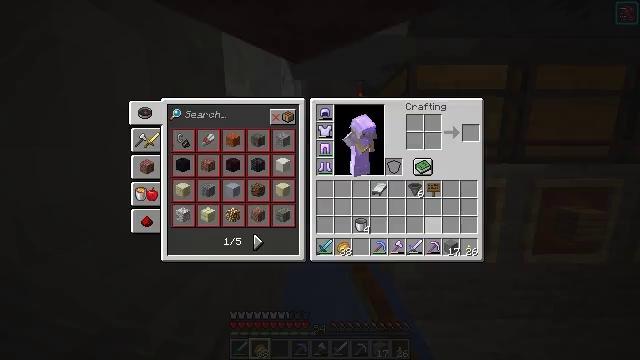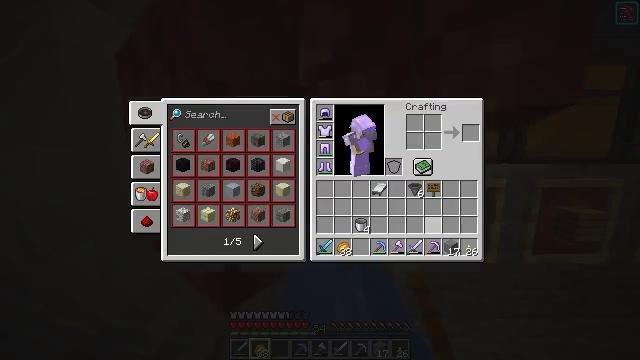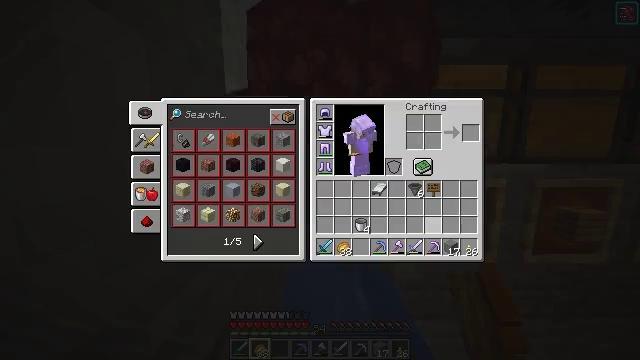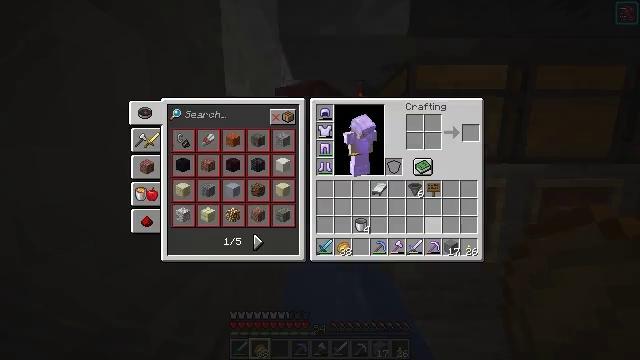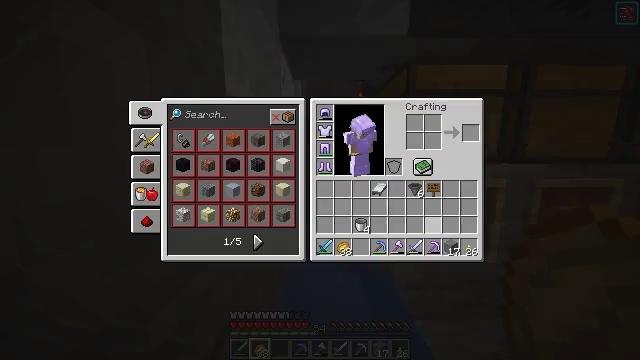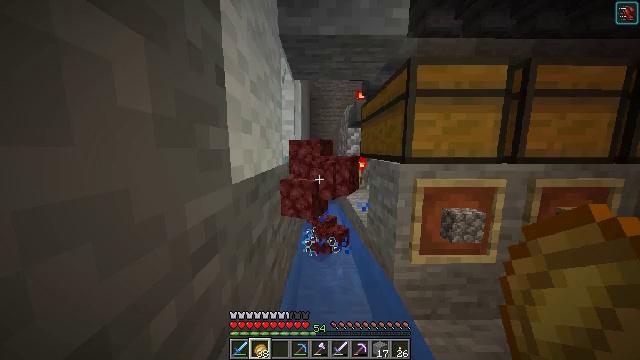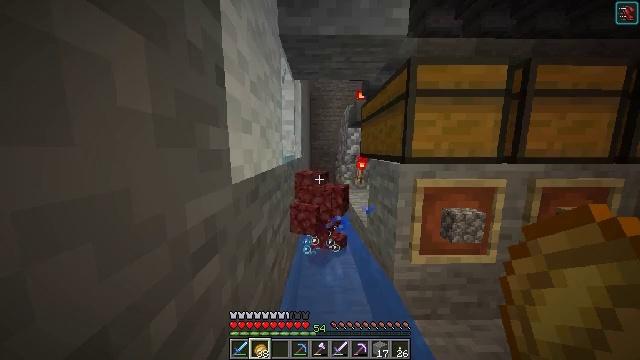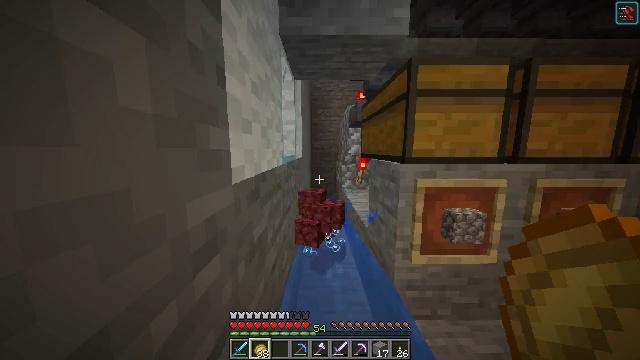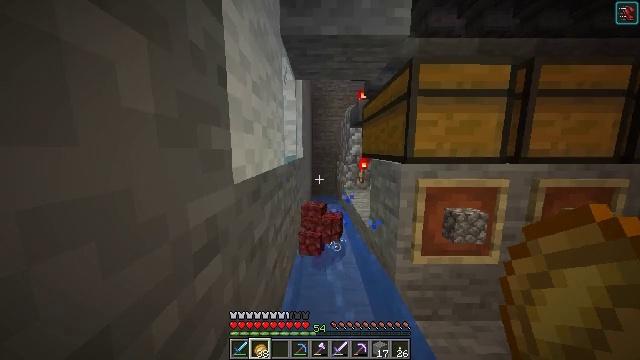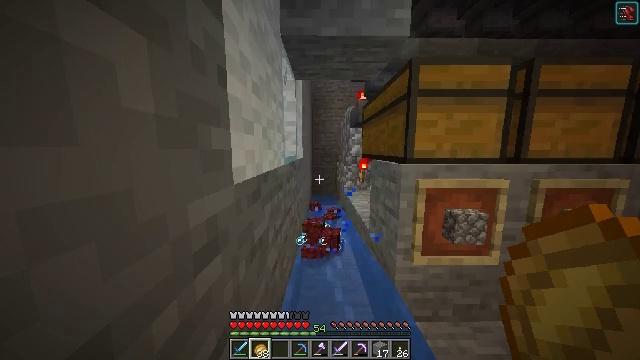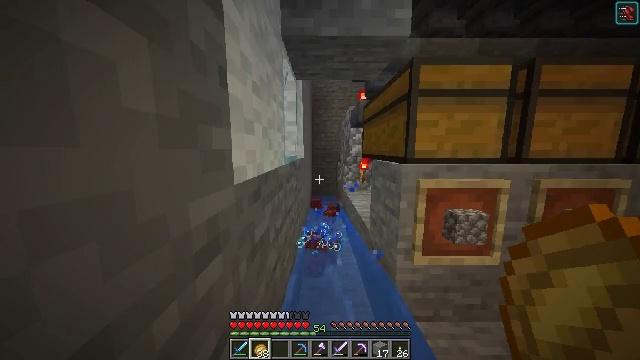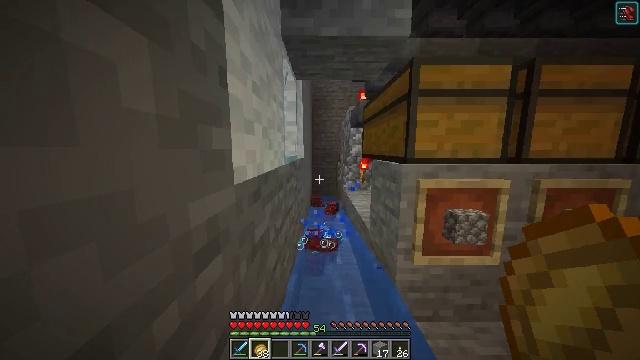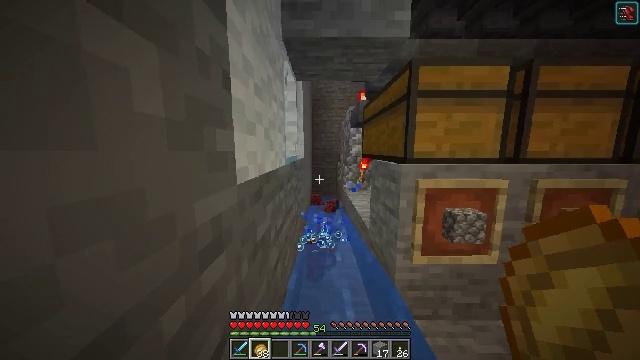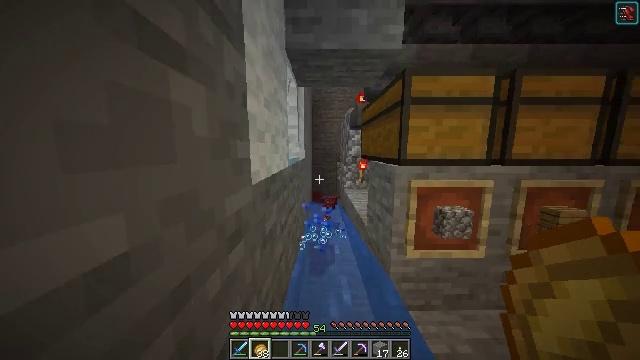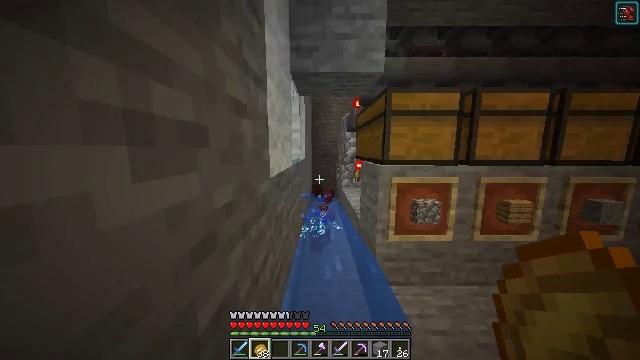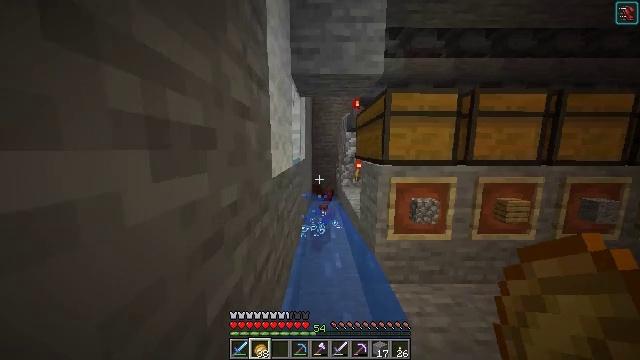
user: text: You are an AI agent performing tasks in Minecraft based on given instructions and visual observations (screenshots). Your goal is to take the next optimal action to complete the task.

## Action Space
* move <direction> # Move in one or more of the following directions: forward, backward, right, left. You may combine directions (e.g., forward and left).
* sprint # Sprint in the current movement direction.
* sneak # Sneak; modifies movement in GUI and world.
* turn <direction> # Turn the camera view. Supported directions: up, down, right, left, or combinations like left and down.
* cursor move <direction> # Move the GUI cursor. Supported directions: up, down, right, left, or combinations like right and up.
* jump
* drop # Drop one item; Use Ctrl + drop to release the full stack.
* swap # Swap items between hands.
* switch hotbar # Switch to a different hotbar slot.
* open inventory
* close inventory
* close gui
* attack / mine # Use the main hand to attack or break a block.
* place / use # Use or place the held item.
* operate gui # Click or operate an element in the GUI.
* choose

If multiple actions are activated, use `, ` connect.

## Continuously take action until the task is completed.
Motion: motion action
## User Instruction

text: Drop a crimson nylium.
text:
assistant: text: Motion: open gui
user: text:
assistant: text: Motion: no_op
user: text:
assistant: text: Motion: no_op
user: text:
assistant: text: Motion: no_op
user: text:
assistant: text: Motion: no_op
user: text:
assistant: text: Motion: close gui
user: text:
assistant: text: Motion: no_op
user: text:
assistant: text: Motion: no_op
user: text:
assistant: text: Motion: no_op
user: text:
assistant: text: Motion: no_op
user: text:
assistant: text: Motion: no_op
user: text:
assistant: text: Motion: move back
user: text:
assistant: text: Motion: move back
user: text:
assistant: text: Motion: move back
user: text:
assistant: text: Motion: no_op
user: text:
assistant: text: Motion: no_op
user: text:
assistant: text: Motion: no_op
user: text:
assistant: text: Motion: no_op
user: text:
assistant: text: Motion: no_op
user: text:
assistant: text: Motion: no_op
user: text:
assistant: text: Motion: no_op
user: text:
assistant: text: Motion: no_op
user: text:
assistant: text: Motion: no_op
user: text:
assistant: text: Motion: no_op
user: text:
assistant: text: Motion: no_op
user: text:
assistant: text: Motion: no_op
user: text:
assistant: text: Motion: no_op
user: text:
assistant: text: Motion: no_op
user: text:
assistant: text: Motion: no_op
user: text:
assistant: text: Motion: no_op